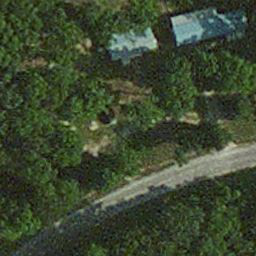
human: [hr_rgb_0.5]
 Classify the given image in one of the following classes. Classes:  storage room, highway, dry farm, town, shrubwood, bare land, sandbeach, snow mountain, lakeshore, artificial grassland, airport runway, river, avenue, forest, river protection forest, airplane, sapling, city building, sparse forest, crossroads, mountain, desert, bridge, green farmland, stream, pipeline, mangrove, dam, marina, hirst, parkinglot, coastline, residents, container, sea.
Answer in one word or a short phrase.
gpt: avenue